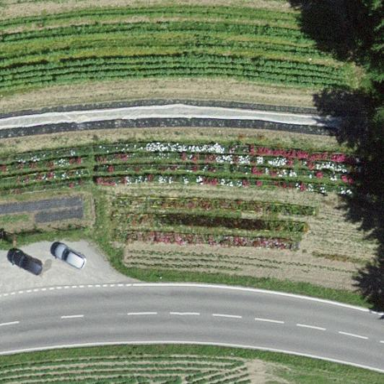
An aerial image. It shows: Flowerbed that is used for landscaping or gardening purposes.